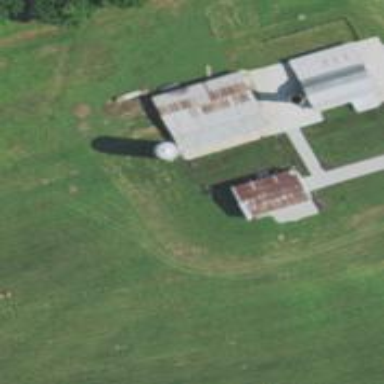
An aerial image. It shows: Silo.